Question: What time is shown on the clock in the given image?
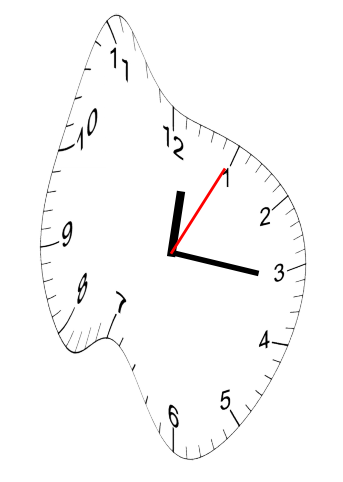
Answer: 12:16:05